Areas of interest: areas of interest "School"
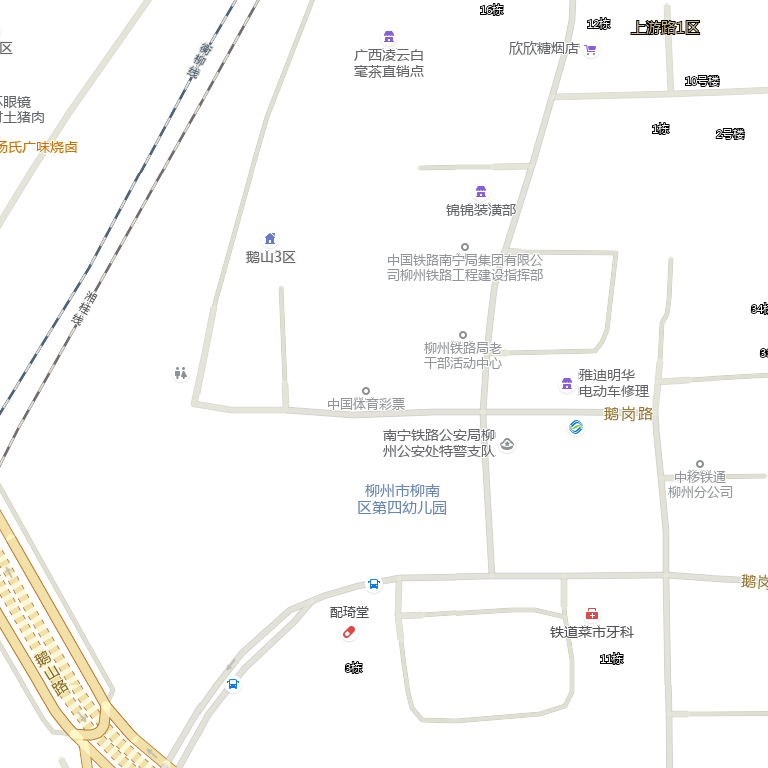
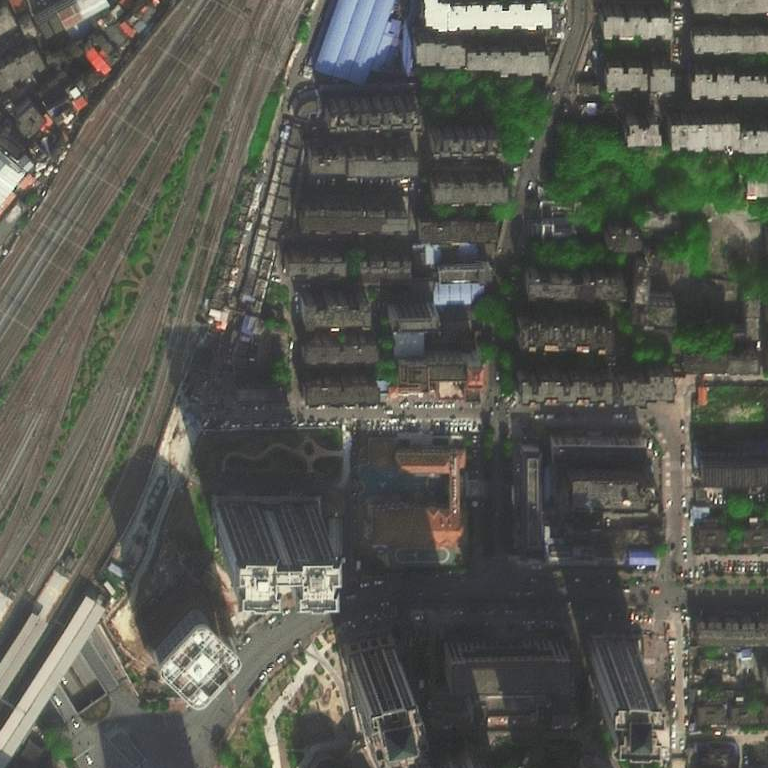